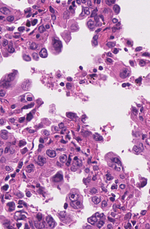
Tumor epithelial tissue: yes
Tumor-associated stroma tissue: no
Normal tissue: no